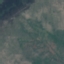
Label: HerbaceousVegetation